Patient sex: M
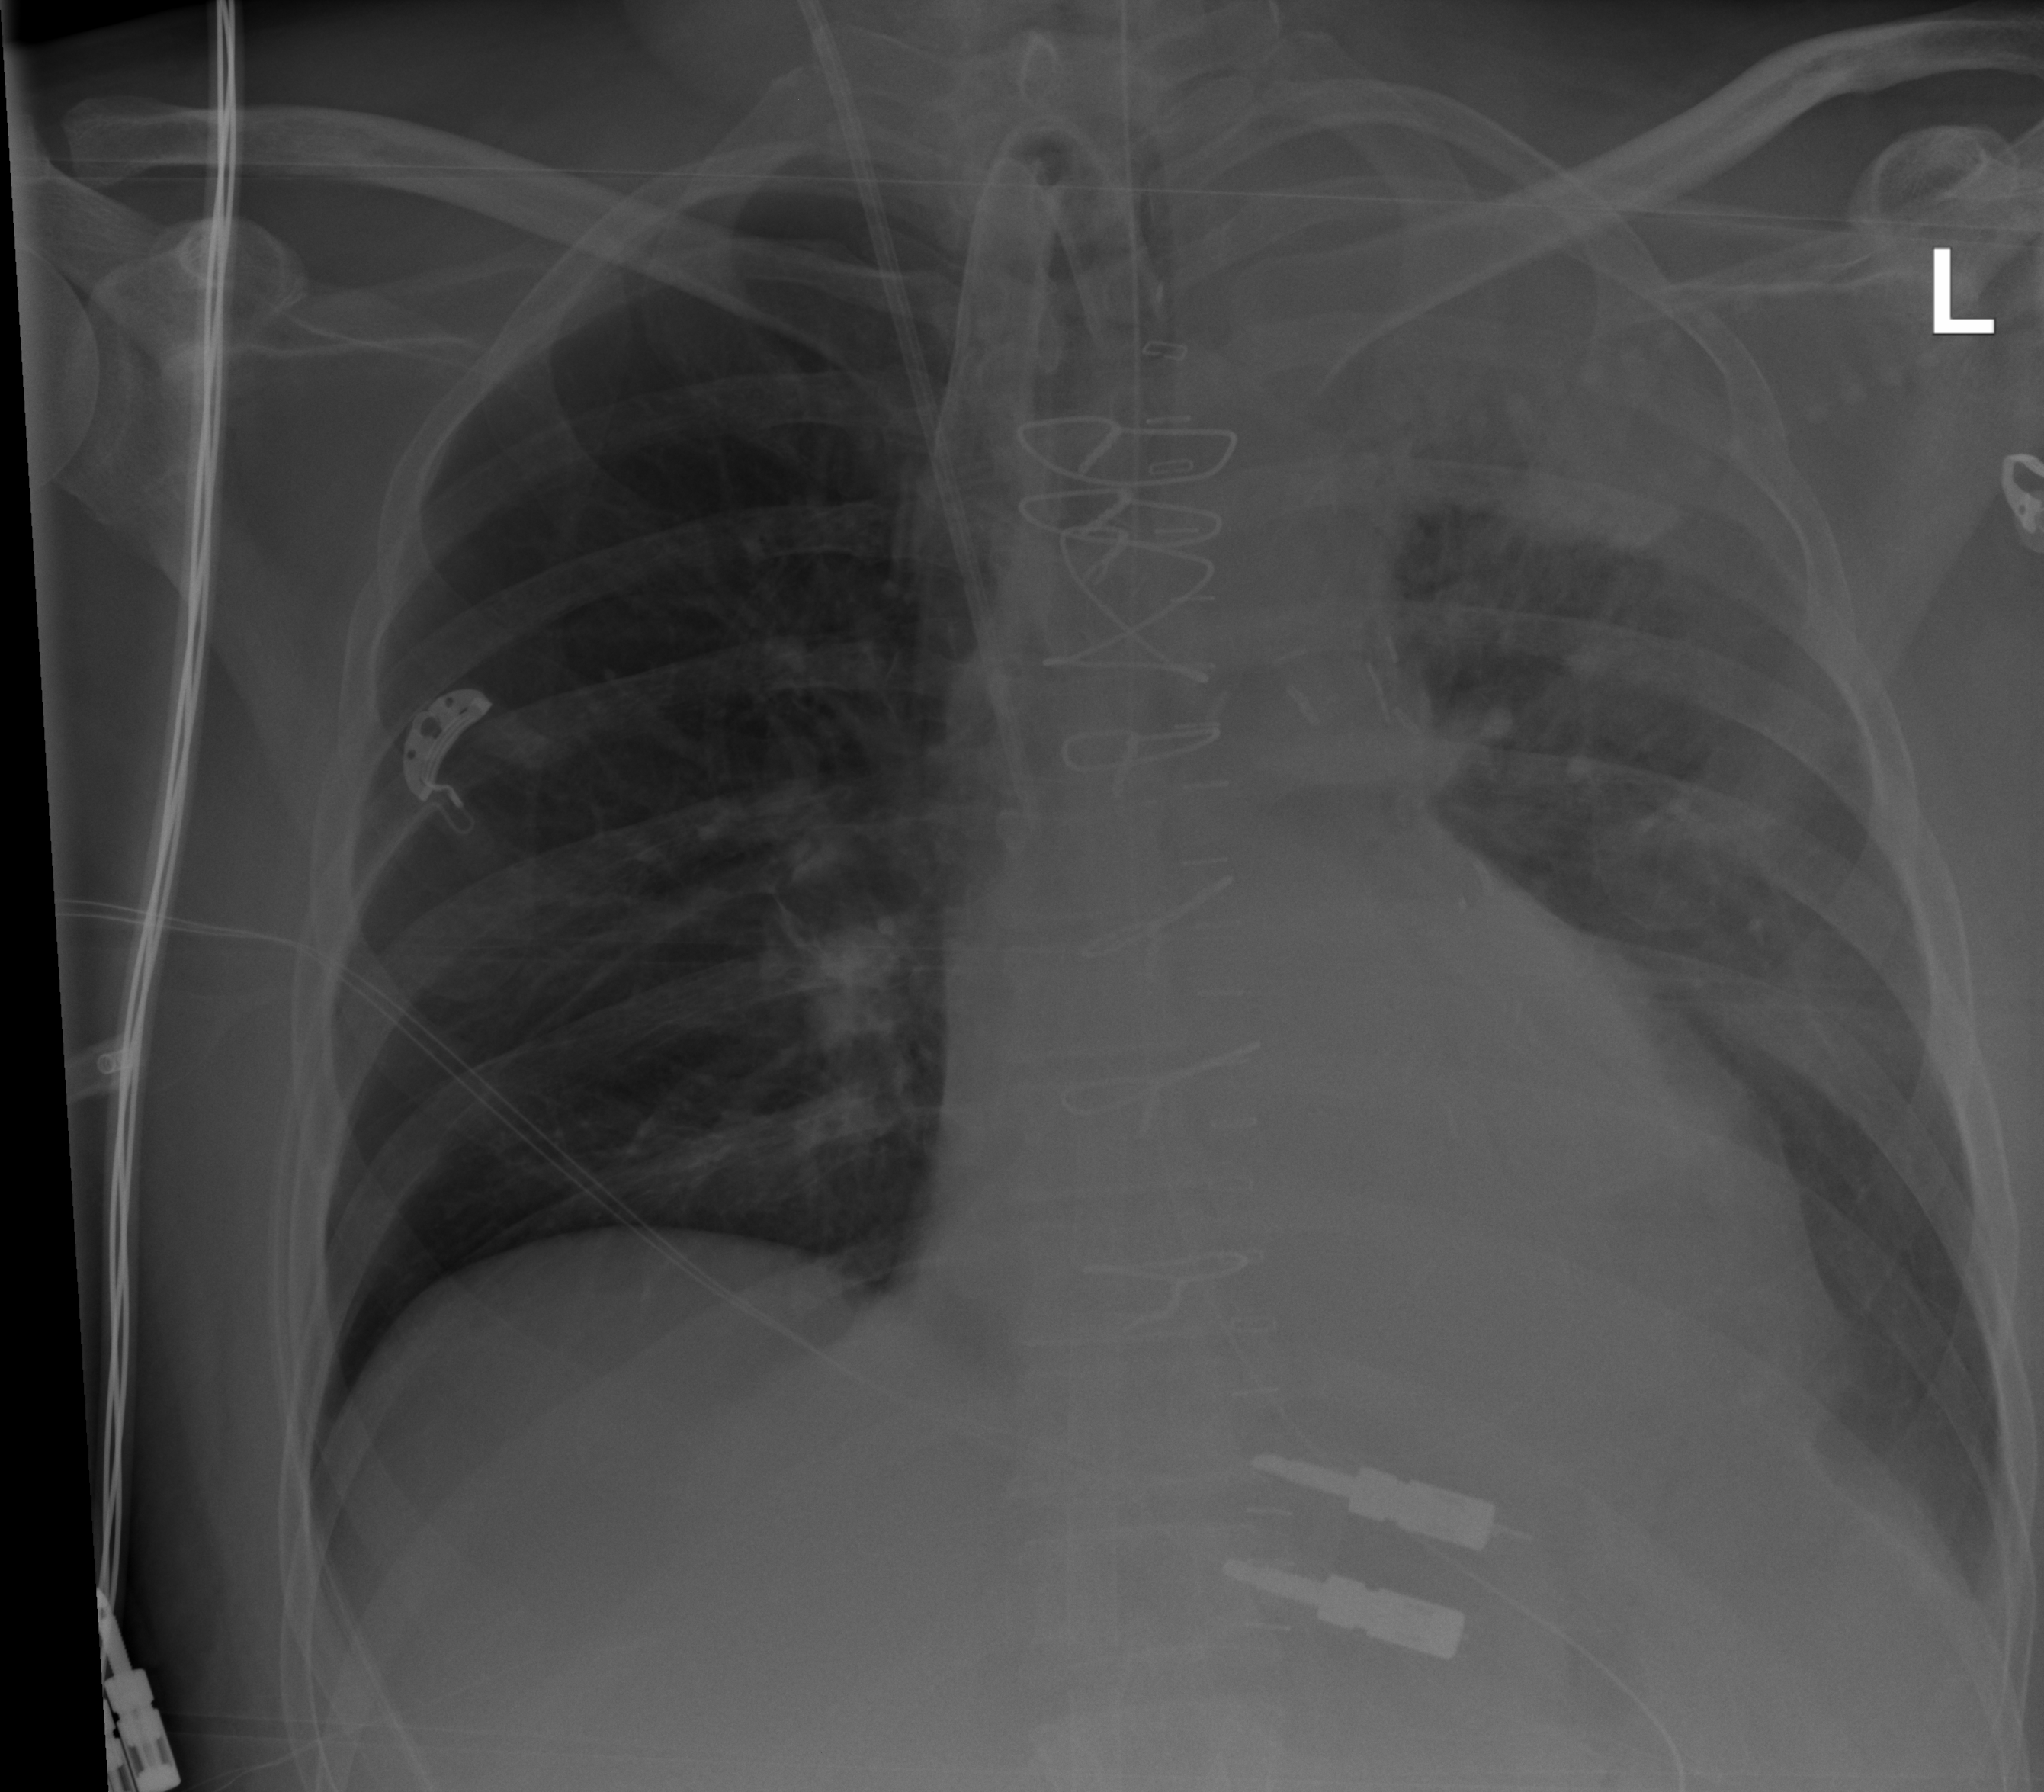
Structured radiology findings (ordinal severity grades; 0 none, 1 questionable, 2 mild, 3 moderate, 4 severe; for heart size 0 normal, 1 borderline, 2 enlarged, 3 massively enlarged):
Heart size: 1
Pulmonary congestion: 0
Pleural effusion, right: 0
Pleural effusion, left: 3
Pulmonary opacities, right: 0
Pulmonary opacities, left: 0
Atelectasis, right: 0
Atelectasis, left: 3